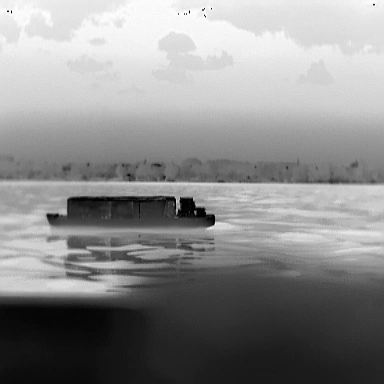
There is a fishing_boat in the infrared image.